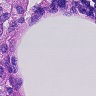
Metastatic tissue present: no